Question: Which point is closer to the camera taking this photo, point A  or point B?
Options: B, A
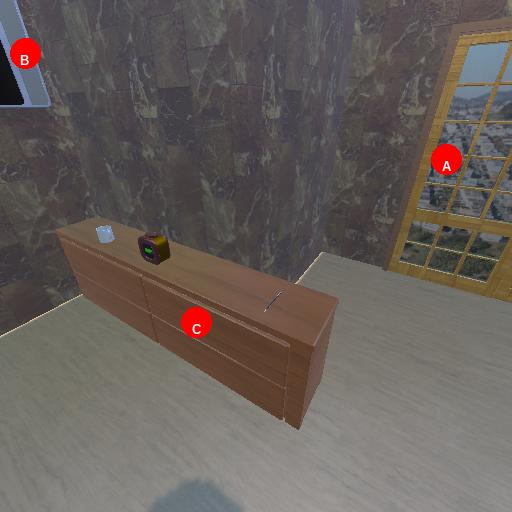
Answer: B